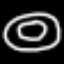
Label: donut